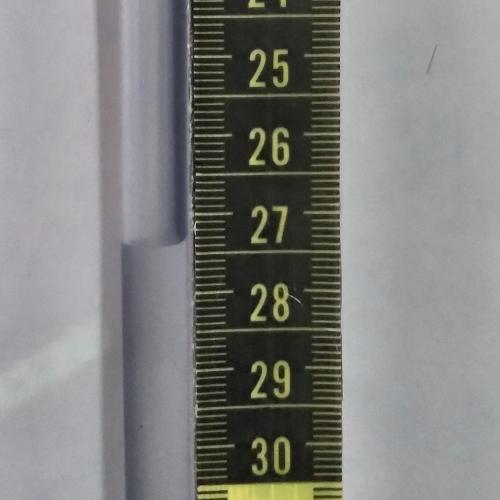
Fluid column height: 27.3 cm